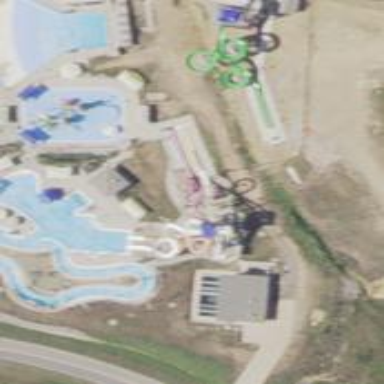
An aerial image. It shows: Water slide attraction.